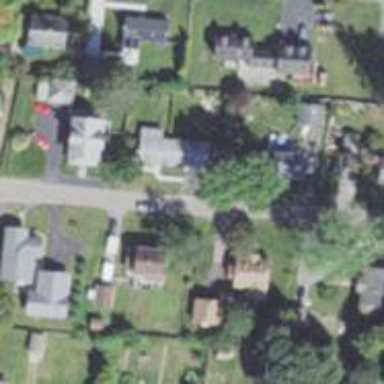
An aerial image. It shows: Neighbourhood with historic district.